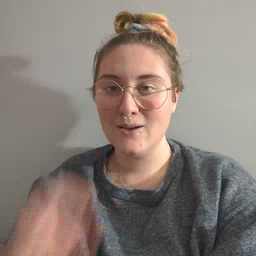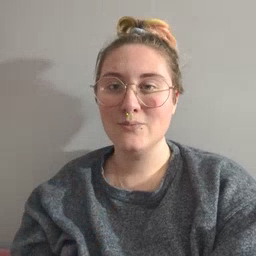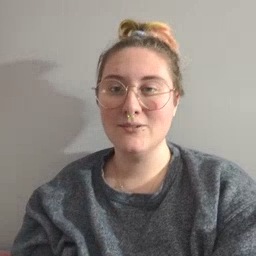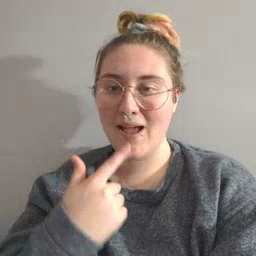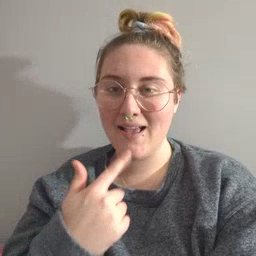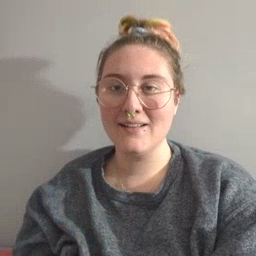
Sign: red